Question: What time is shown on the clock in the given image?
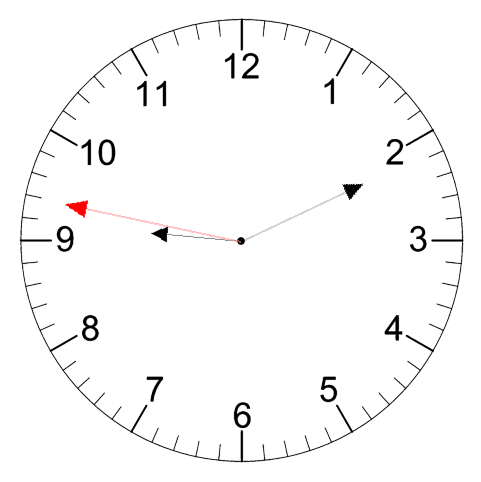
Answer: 09:10:47